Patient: sex F, age 67
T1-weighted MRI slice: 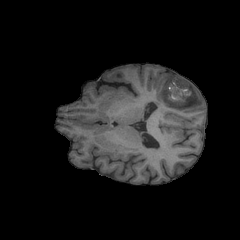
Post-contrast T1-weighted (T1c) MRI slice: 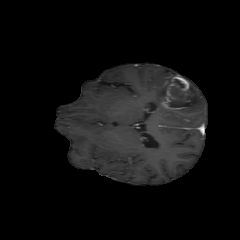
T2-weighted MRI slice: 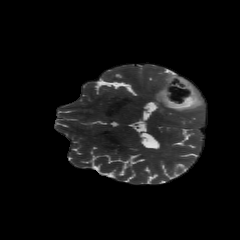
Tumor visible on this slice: yes
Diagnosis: Glioblastoma, IDH-wildtype
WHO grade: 4